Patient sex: M
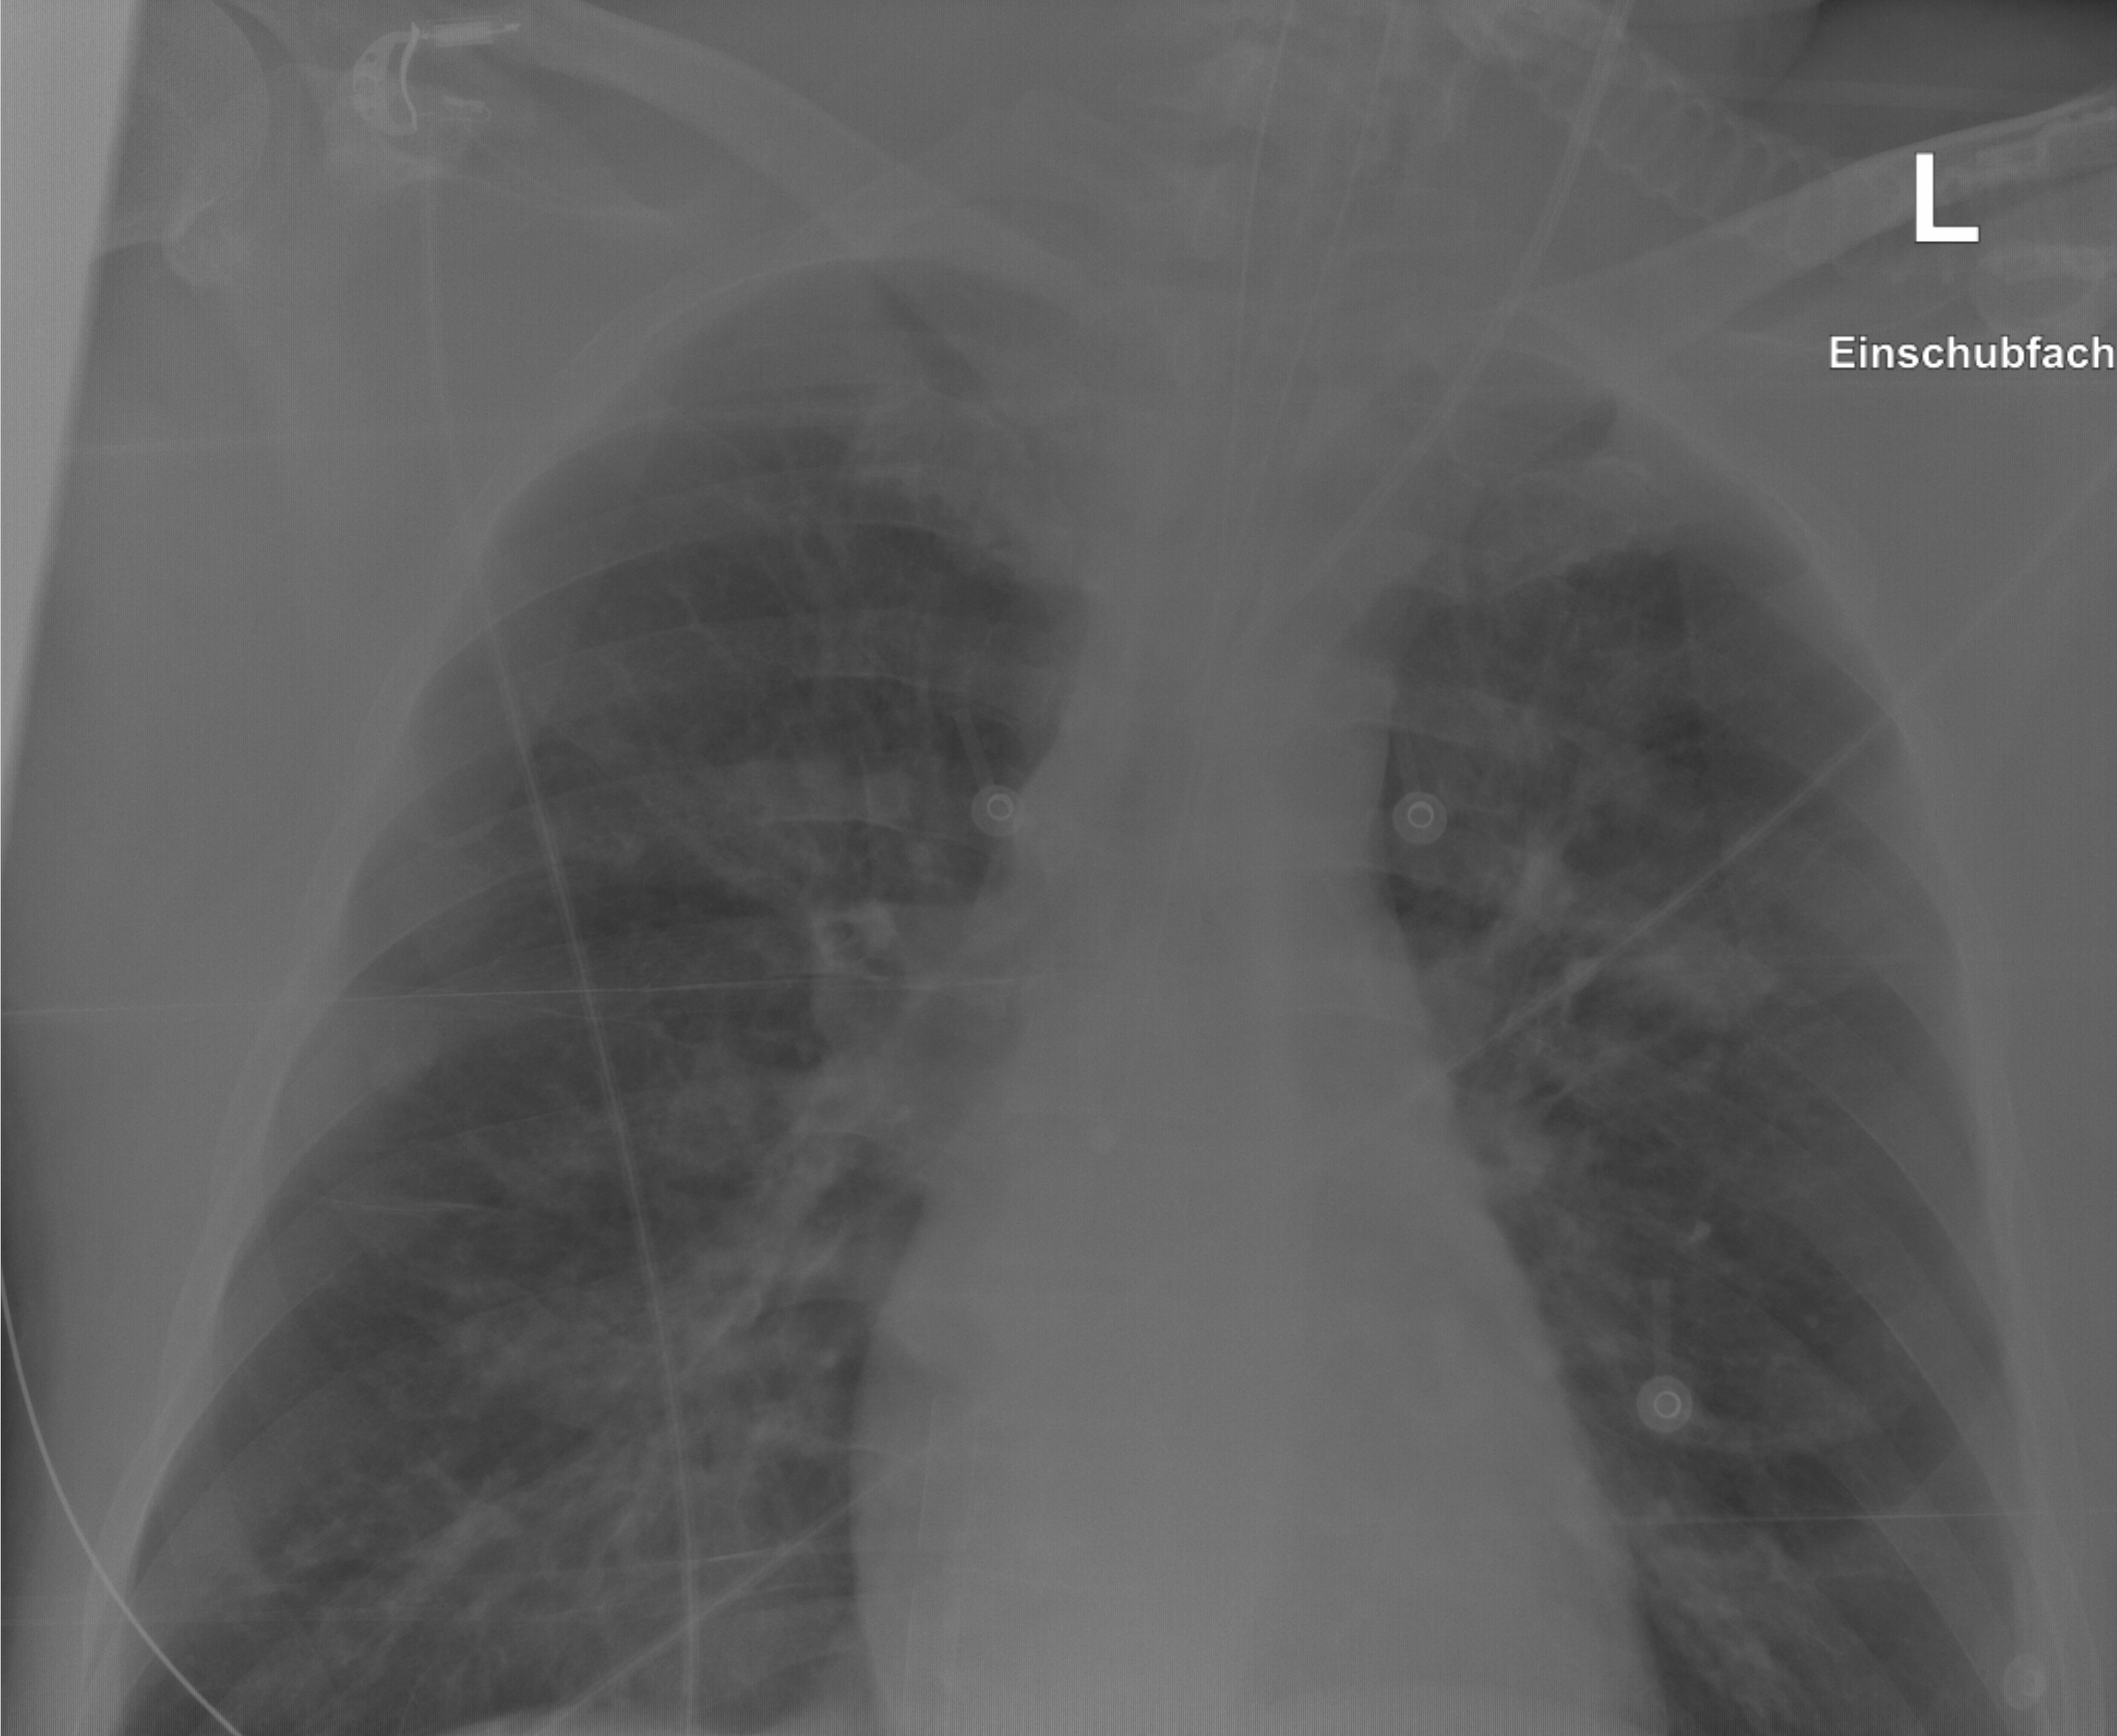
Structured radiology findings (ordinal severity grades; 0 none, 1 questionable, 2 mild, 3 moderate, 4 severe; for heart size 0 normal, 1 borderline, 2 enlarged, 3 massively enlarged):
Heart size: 0
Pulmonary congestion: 0
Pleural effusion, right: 0
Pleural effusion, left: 0
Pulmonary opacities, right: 2
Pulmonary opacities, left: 2
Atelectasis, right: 0
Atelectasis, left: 0